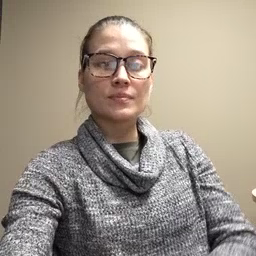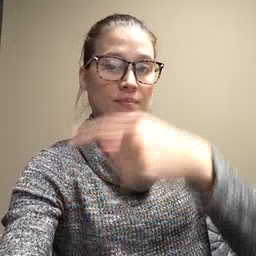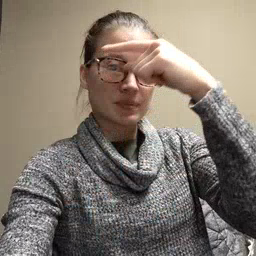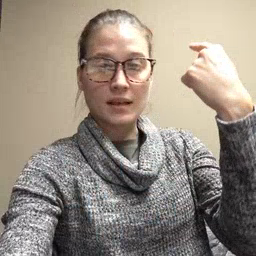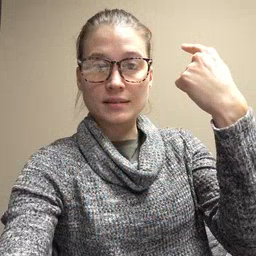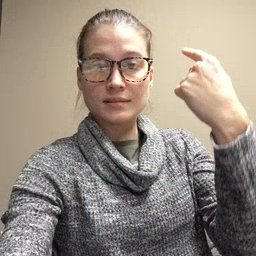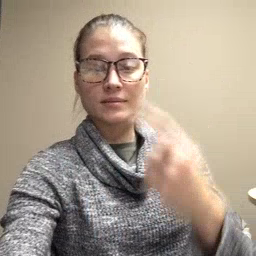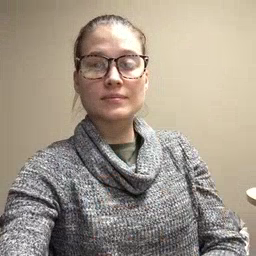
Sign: black